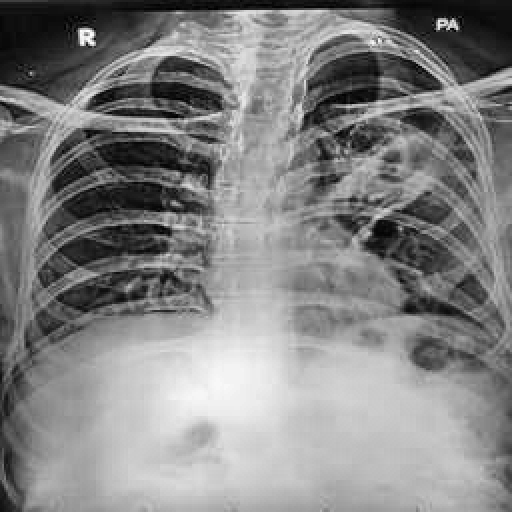
Finding: TUBERCULOSIS